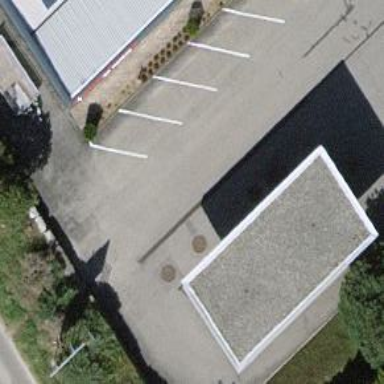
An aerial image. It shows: Building serving as car wash facility.